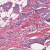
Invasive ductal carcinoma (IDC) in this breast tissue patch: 1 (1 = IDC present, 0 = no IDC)